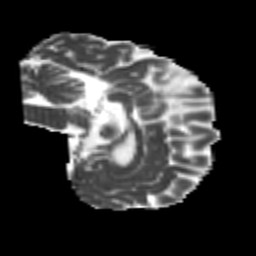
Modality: MD
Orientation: sagittal
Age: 22
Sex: male
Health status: healthy
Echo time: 0.074 s